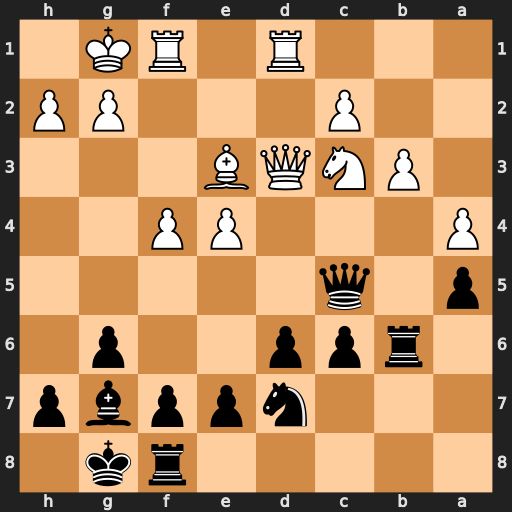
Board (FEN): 5rk1/3nppbp/1rpp2p1/p1q5/P3PP2/1PNQB3/2P3PP/3R1RK1
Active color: b
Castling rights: -
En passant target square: -
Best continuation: Qxc3 Qxc3 Bxc3 Bxb6 Nxb6